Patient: sex M, age 71
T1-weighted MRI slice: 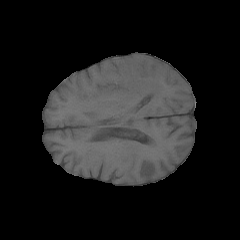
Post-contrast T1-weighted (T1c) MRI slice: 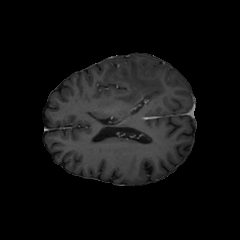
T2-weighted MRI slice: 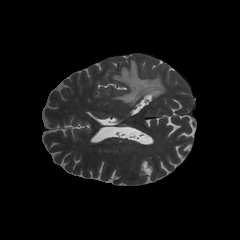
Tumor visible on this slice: yes
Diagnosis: Glioblastoma, IDH-wildtype
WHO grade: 4